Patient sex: M
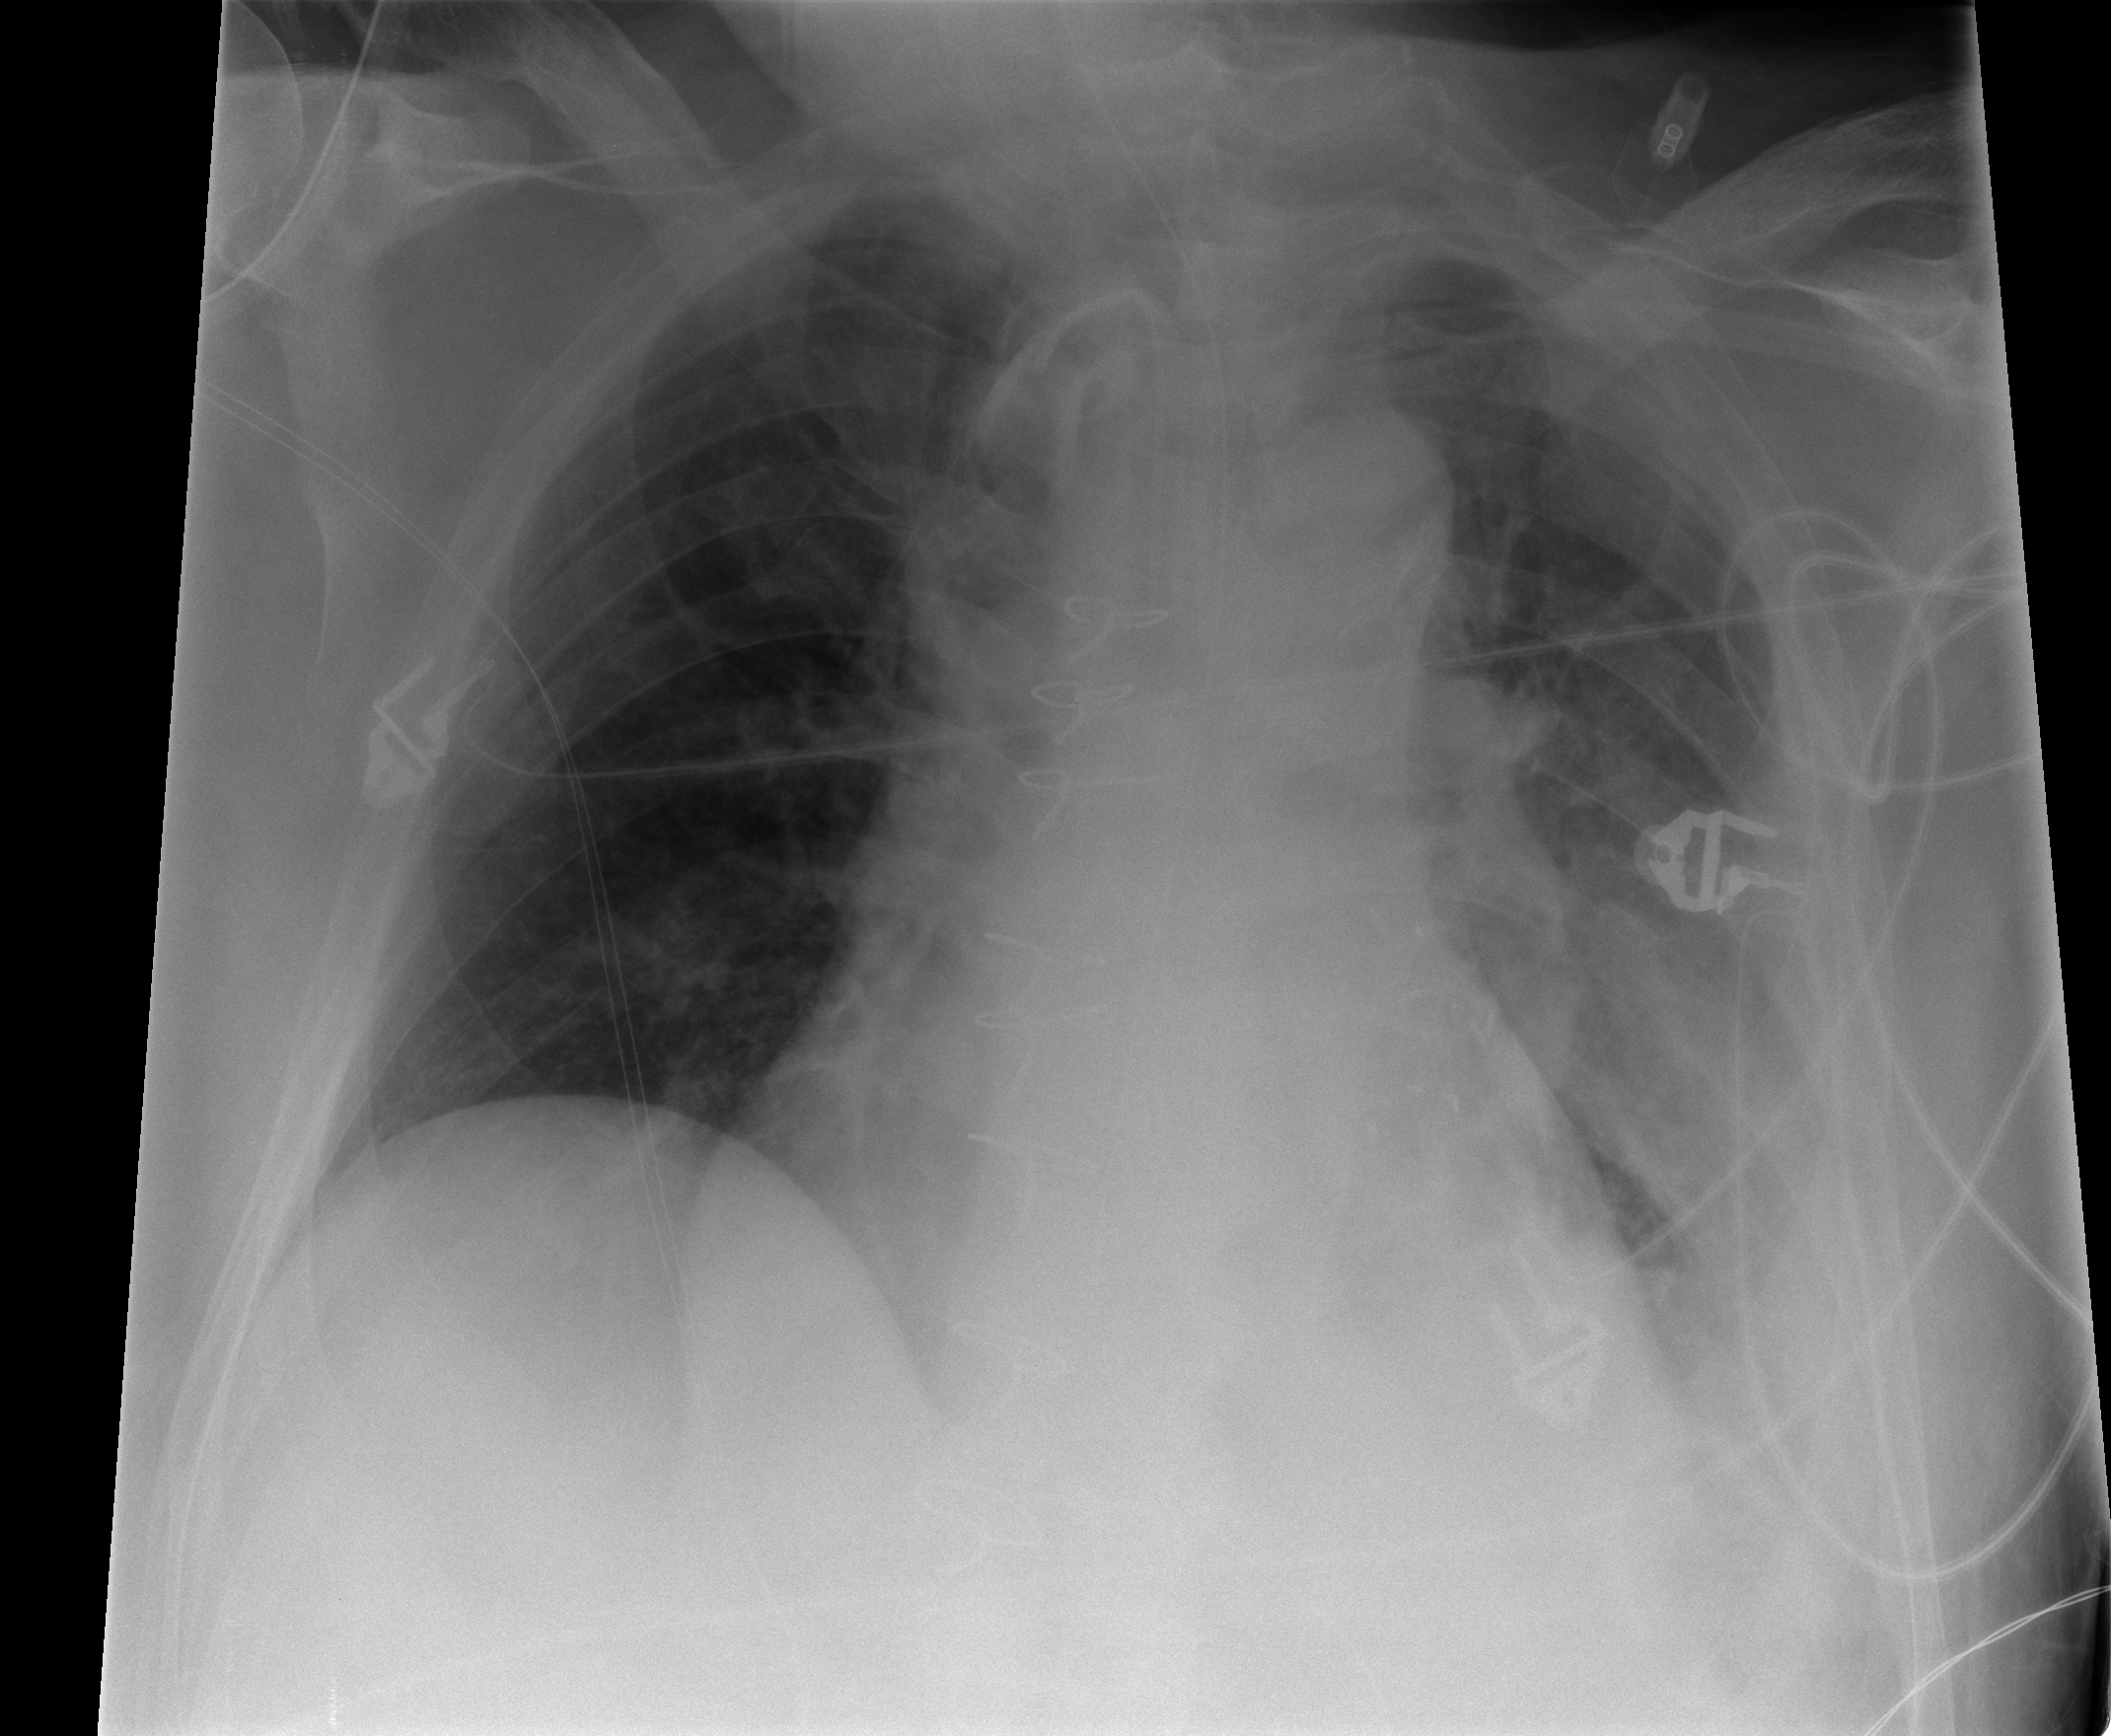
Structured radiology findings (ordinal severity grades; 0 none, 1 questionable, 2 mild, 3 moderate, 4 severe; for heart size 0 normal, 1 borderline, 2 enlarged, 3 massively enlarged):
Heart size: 2
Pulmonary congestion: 2
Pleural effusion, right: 0
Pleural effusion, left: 3
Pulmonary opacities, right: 0
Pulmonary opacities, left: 2
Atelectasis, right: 2
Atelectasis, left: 2